Question: I am trying to create a layout like the below screenshot:

Below is the layout XML for the same:
'''
<?xml version="1.0" encoding="utf-8"?>
<android.support.design.widget.CoordinatorLayout xmlns:android="http://schemas.android.com/apk/res/android"
xmlns:app="http://schemas.android.com/apk/res-auto"
xmlns:tools="http://schemas.android.com/tools"
android:layout_width="match_parent"
android:layout_height="match_parent"
android:fitsSystemWindows="true"
tools:context=".DetailActivity">
<android.support.design.widget.AppBarLayout
android:id="@+id/app_bar"
android:layout_width="match_parent"
android:layout_height="wrap_content"
android:fitsSystemWindows="true"
android:theme="@style/AppTheme.AppBarOverlay">
<android.support.design.widget.CollapsingToolbarLayout
android:layout_width="match_parent"
android:layout_height="match_parent"
android:fitsSystemWindows="true"
app:contentScrim="?attr/colorPrimary"
app:layout_scrollFlags="scroll|exitUntilCollapsed">
<ImageView
android:id="@+id/iv_movie_backdrop"
android:layout_width="match_parent"
android:layout_height="wrap_content"
android:contentDescription="@string/str_movie_backdrop_image"
android:scaleType="fitXY" />
<android.support.v7.widget.Toolbar
android:id="@+id/toolbar"
android:layout_width="match_parent"
android:layout_height="?attr/actionBarSize"
app:layout_collapseMode="pin"
app:popupTheme="@style/AppTheme.PopupOverlay" />
</android.support.design.widget.CollapsingToolbarLayout>
</android.support.design.widget.AppBarLayout>
<android.support.v4.widget.NestedScrollView xmlns:app="http://schemas.android.com/apk/res-auto"
android:layout_width="match_parent"
android:layout_height="match_parent"
android:layout_margin="8dp"
app:layout_behavior="@string/appbar_scrolling_view_behavior">
<RelativeLayout
android:layout_width="match_parent"
android:layout_height="match_parent">
<android.support.v7.widget.CardView
android:id="@+id/cv_poster_image"
android:layout_width="wrap_content"
android:layout_height="wrap_content"
android:elevation="@dimen/card_elevation"
app:cardCornerRadius="8dp"
app:cardUseCompatPadding="true">
<ImageView
android:id="@+id/iv_movie_poster"
android:layout_width="150dp"
android:layout_height="wrap_content"
android:contentDescription="@string/str_movie_poster"
android:padding="@dimen/poster_padding"
android:scaleType="fitXY"
android:src="@drawable/not_found" />
</android.support.v7.widget.CardView>
<LinearLayout
android:layout_width="wrap_content"
android:layout_height="wrap_content"
android:layout_toEndOf="@id/cv_poster_image"
android:orientation="vertical">
<TextView
android:id="@+id/tv_movie_title"
android:layout_width="match_parent"
android:layout_height="wrap_content"
android:layout_marginEnd="64dp"
android:layout_marginStart="8dp"
android:padding="@dimen/poster_padding"
android:textAppearance="?android:textAppearanceMedium"
android:textColor="@android:color/black"
android:textStyle="bold"
tools:text="Spider Man and Iron Man" />
<TextView
android:id="@+id/tv_release_date"
android:layout_width="match_parent"
android:layout_height="wrap_content"
android:layout_marginStart="8dp"
android:drawablePadding="@dimen/poster_padding"
android:drawableStart="@drawable/ic_date_range_black_24dp"
android:gravity="start"
android:padding="@dimen/poster_padding"
android:textAppearance="?android:textAppearanceSmall"
android:textColor="@android:color/black"
tools:text="March, 2017" />
<TextView
android:id="@+id/tv_rating"
android:layout_width="match_parent"
android:layout_height="wrap_content"
android:layout_marginStart="8dp"
android:drawablePadding="@dimen/poster_padding"
android:drawableStart="@drawable/ic_star_black_24dp"
android:gravity="start"
android:padding="@dimen/poster_padding"
android:textAppearance="?android:textAppearanceSmall"
android:textColor="@android:color/black"
tools:text="7.1" />
<TextView
android:id="@+id/tv_genre"
android:layout_width="match_parent"
android:layout_height="wrap_content"
android:layout_marginStart="8dp"
android:padding="@dimen/poster_padding"
android:textAppearance="?android:textAppearanceSmall"
android:textColor="@android:color/black"
android:textStyle="italic"
tools:text="Horror | Comedy | Drama" />
</LinearLayout>
<LinearLayout
android:layout_width="match_parent"
android:layout_height="wrap_content"
android:layout_below="@id/cv_poster_image"
android:orientation="vertical">
<android.support.design.widget.TabLayout
android:id="@+id/sliding_tabs"
style="@style/CategoryTab"
android:layout_width="match_parent"
android:layout_height="wrap_content"
app:tabGravity="fill" />
<android.support.v4.view.ViewPager
android:id="@+id/viewPager"
android:layout_width="match_parent"
android:layout_height="wrap_content" />
</LinearLayout>
</RelativeLayout>
</android.support.v4.widget.NestedScrollView>
<android.support.design.widget.FloatingActionButton
android:id="@+id/fab"
android:layout_width="wrap_content"
android:layout_height="wrap_content"
android:layout_margin="@dimen/fab_margin"
app:layout_anchor="@id/app_bar"
app:layout_anchorGravity="bottom|end"
app:srcCompat="@drawable/ic_favorite_black_24dp" />
</android.support.design.widget.CoordinatorLayout>
'''
My problem is the TabLayout with the ViewPager, I am not able to inflate the ViewPager with any FragmentLayout. If the same TabLayout and ViewPager I copy it to a new layout I am able to inflate the FragmentLayout and even the swipe works.
So is it because I can only have the TabLayout and the ViewPageralone in the activity and cannot have any other views on top of them.
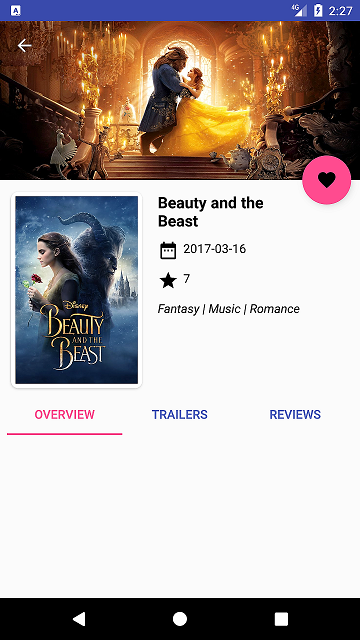
Answer: Try adding 'android:fillViewport="true"' to your 'NestedScrollView'
in your Xml:
'''
<android.support.v4.widget.NestedScrollView
xmlns:app="http://schemas.android.com/apk/res-auto"
xmlns:tools="http://schemas.android.com/tools"
android:layout_width="match_parent"
android:layout_height="match_parent"
android:fillViewport="true" //add this
app:layout_behavior="@string/appbar_scrolling_view_behavior">
<android.support.v4.view.ViewPager
android:id="@+id/viewpager"
android:layout_width="match_parent"
android:layout_height="match_parent"/> //change height to match parent
</android.support.v4.widget.NestedScrollView>
'''